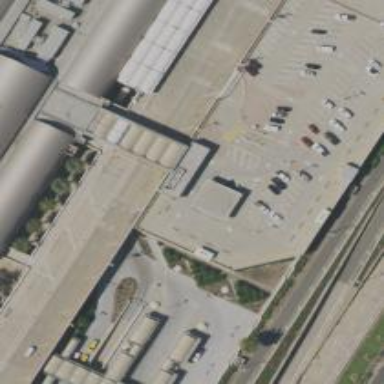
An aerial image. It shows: Car rental facility.